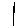
Label: line